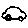
Label: car